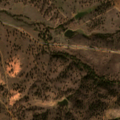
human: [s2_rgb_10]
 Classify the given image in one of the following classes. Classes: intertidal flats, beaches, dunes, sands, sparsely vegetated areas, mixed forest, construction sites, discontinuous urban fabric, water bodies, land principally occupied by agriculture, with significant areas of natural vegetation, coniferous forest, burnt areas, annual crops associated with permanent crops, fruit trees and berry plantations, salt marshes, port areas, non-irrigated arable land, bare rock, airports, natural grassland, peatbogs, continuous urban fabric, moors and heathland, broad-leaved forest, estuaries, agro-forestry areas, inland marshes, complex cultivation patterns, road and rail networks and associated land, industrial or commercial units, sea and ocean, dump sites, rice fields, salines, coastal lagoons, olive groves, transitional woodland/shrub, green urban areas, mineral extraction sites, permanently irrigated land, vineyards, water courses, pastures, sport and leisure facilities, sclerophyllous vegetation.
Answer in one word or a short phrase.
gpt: pastures, agro-forestry areas, transitional woodland/shrub